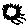
Label: sun